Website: ulta-beauty
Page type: account-selection
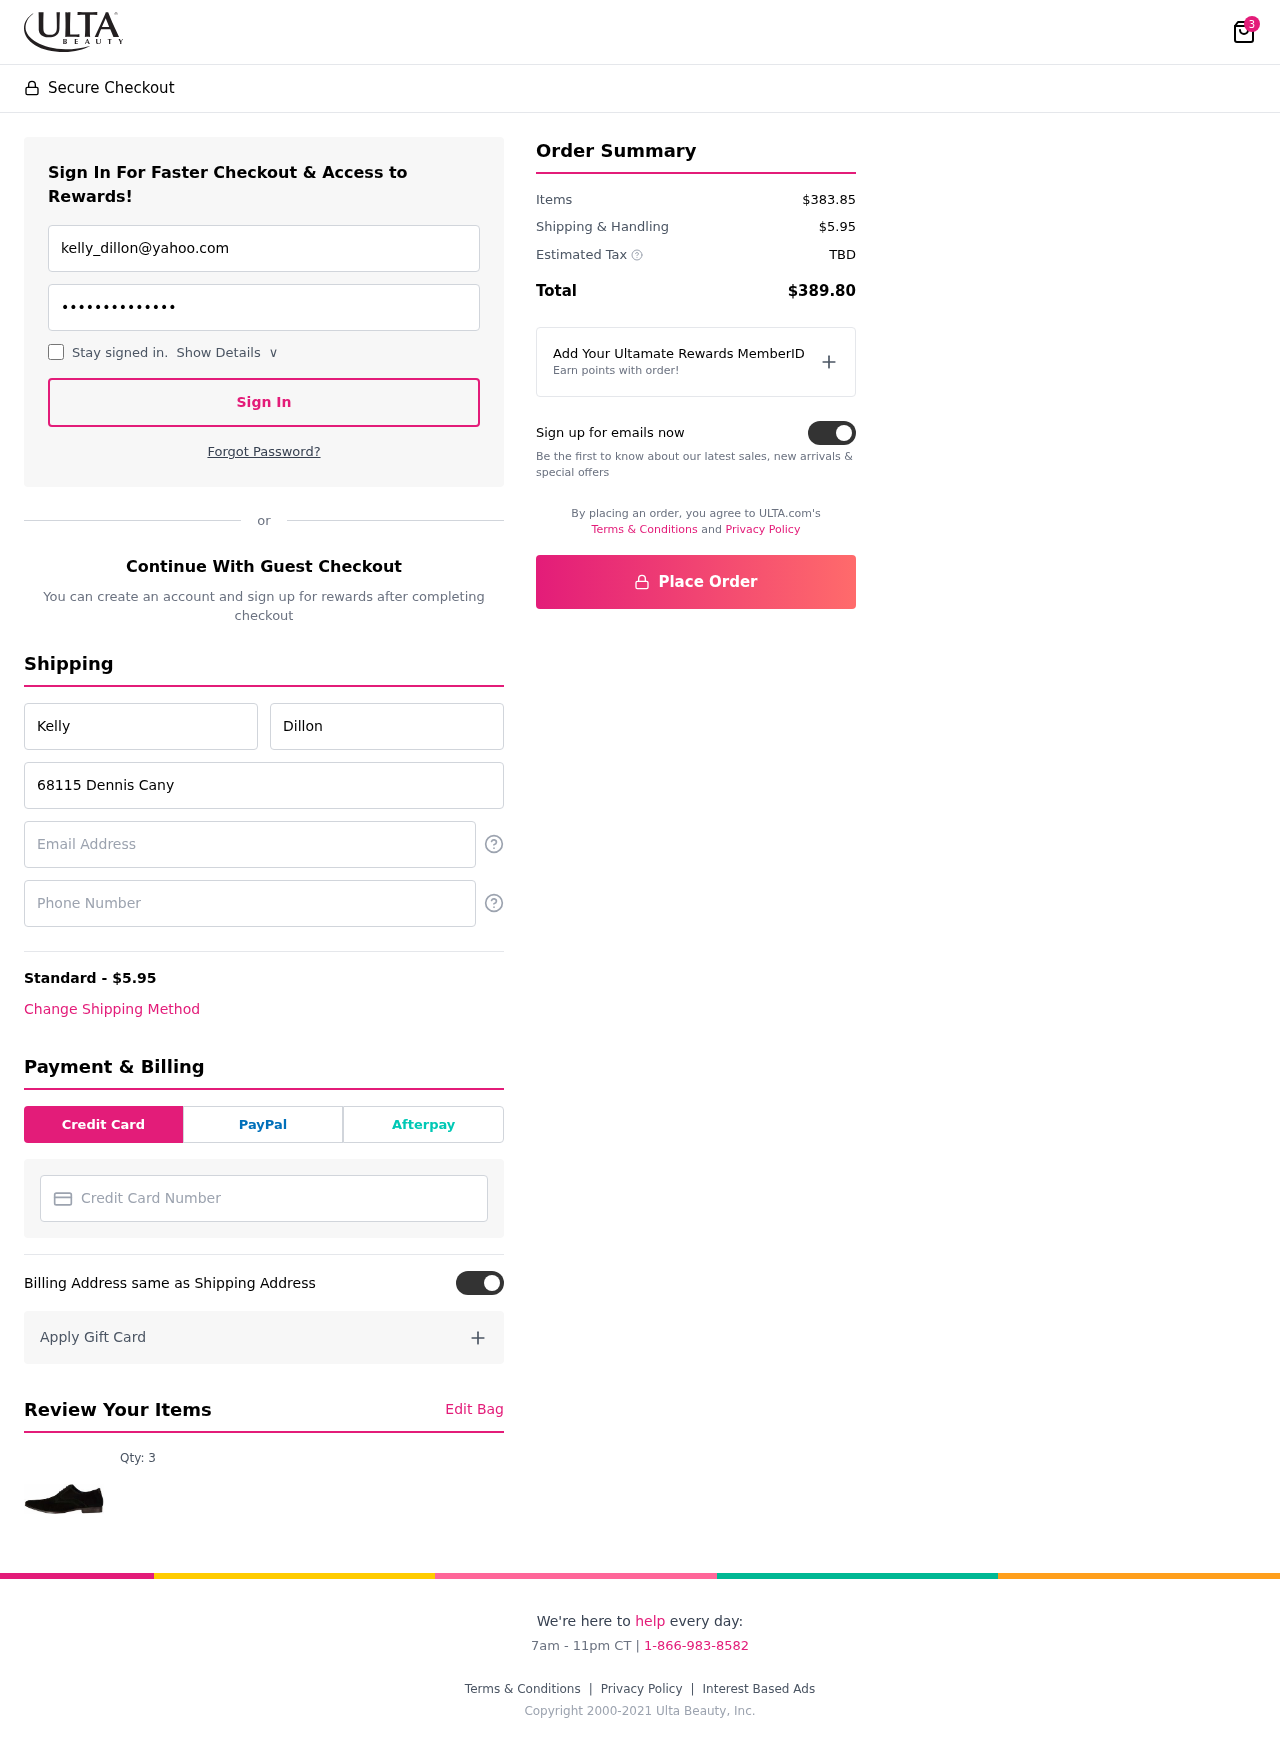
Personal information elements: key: PII_CARD_NUMBER
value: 2503 2888 2218 8560
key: PII_EMAIL
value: kelly_dillon@yahoo.com
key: PII_EMAIL2
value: kelly_dillon@yahoo.com
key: PII_FIRSTNAME
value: Kelly
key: PII_LASTNAME
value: Dillon
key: PII_PHONE
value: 4673680753
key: PII_STREET
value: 68115 Dennis Canyon Apt. 684
Product elements: key: PRODUCT1_QUANTITY
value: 3
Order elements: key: ORDER_NUM_ITEMS
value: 3
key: ORDER_SHIPPING_COST
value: $5.95
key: ORDER_SUBTOTAL
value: $383.85
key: ORDER_TAX
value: TBD
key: ORDER_TOTAL
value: $389.80